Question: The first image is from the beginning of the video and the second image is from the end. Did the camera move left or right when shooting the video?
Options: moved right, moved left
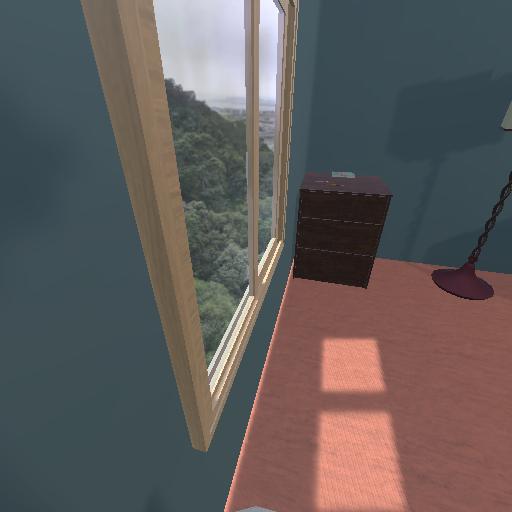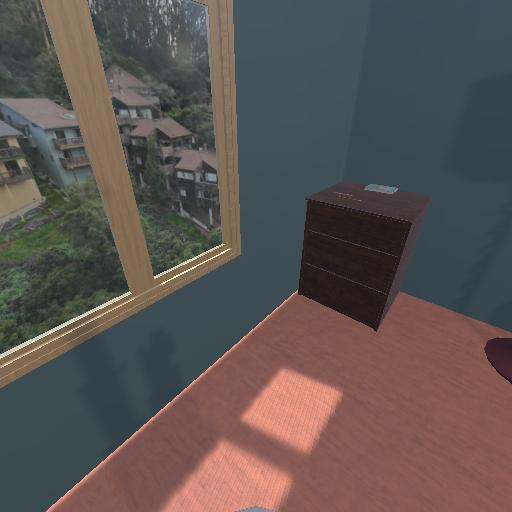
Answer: moved right